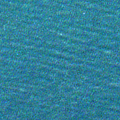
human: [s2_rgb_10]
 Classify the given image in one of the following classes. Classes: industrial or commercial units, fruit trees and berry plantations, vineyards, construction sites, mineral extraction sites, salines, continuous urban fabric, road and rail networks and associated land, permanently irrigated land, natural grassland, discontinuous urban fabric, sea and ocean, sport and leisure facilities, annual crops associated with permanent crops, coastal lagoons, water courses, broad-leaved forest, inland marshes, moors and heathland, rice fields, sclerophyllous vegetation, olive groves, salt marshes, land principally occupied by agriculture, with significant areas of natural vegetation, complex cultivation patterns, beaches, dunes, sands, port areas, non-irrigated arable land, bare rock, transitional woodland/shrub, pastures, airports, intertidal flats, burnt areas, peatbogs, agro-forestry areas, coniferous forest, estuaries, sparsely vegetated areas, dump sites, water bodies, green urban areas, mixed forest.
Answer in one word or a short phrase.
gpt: sea and ocean